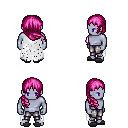
a pixel art fantasy rpg character, male body template, dark elf, purple skin, white tattered cape, metal pants, pink right-swept hairstyle, gray slippers, four views (front, back, left, right), 2x2 character sprite sheet, small pixel art, hard edges, no anti-aliasing